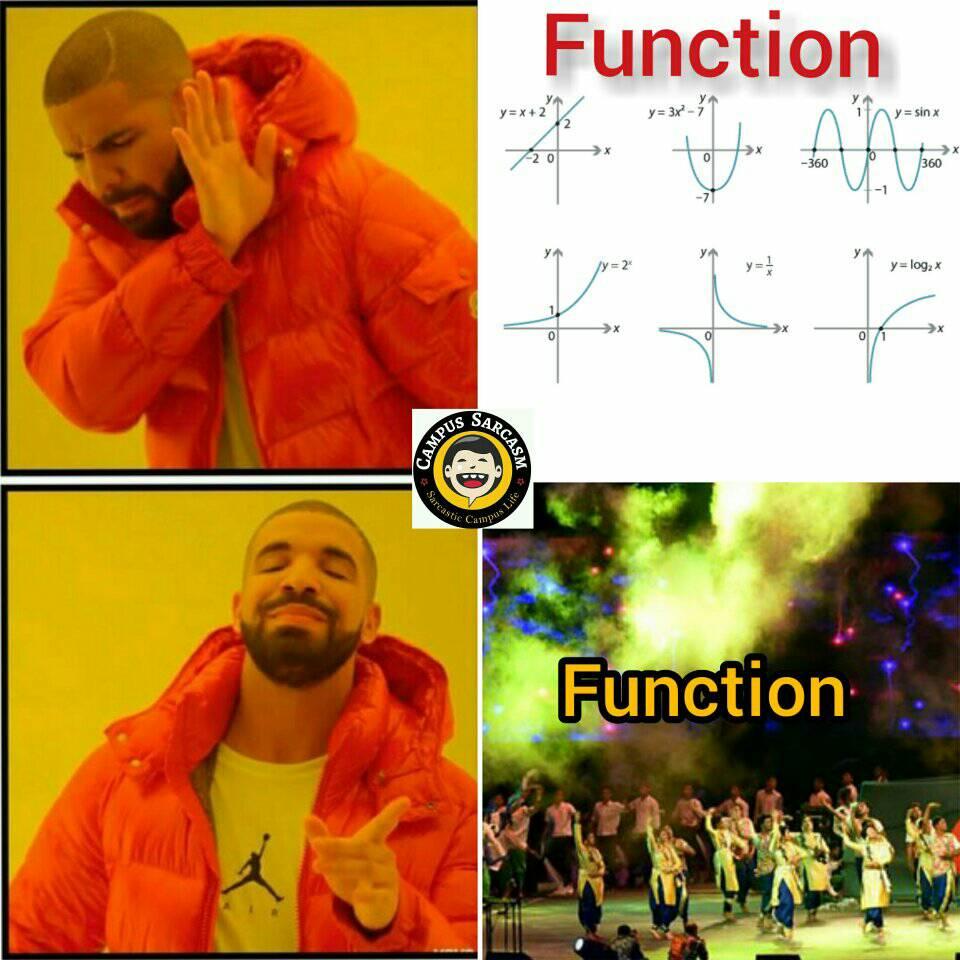
Caption: Function       Function
Label: non-hate